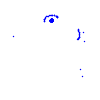
Particle: pion